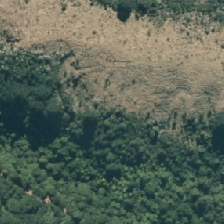
Land cover: low_producing_grassland